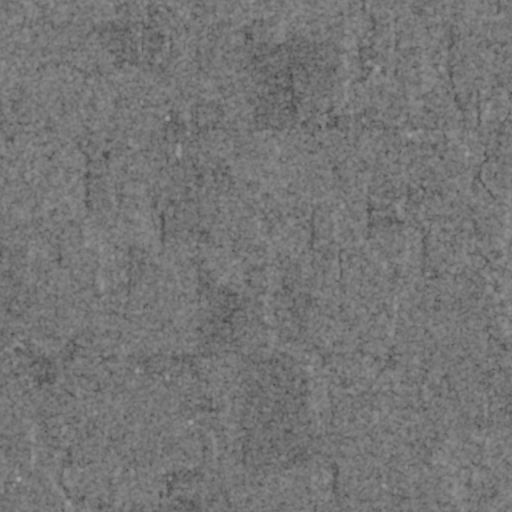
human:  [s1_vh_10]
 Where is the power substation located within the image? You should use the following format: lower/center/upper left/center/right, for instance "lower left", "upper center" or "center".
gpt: The power substation is located in the lower center of the image.
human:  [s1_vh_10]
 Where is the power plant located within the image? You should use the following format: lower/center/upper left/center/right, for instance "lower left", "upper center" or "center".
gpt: There is no power plant in the image.

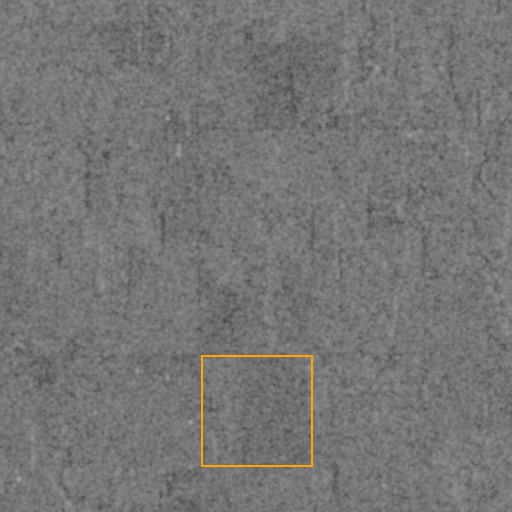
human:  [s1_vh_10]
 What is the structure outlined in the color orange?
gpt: The structure outlined in orange is a crop field.
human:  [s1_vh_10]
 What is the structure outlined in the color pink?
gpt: There is no pink outline.